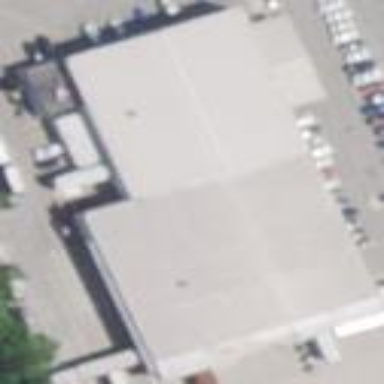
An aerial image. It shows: Warehouse.